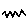
Label: zigzag